【题型】填空题　【知识点】平面几何　【难度】easy
如图，正六边形 $ABCDEF$ 的面积是 $24\sqrt{3}$，则对角线 $CF$ 的长是 8\underline{\hspace{1cm}}。

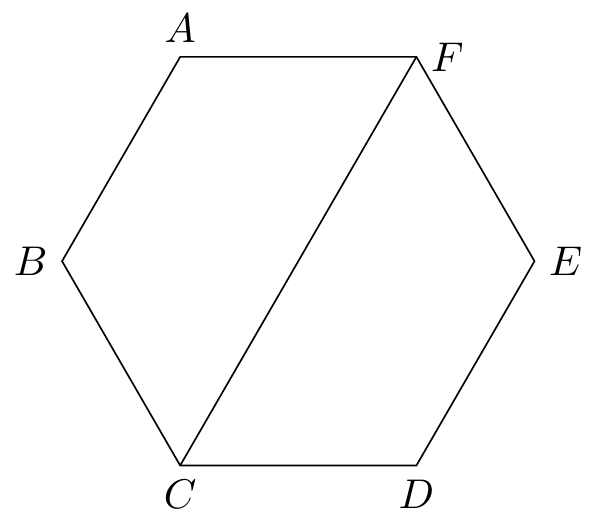
【解答】
解：设正六边形 $ABCDEF$ 的边长为 $x$，

$\because$ 正六边形 $ABCDEF$ 的面积是 $24\sqrt{3}$，

$\therefore 6 \times \frac{1}{2}x^2 \times \frac{\sqrt{3}}{2} = 24\sqrt{3}$，

解得 $x = 4$，

连接 $AC$，

$\because$ 在正六边形 $ABCDEF$ 中，$AB = BC = AF$，$\angle B = \angle BCD = \angle BAF = 120^\circ$，

$\therefore \angle ACB = \angle BAC = 30^\circ$，

$\therefore \angle CAF = 90^\circ$，

$\because \angle BCF = \angle AFC = 60^\circ$，

$\therefore \angle ACF = 30^\circ$，

$\therefore CF = 2AF = 2 \times 4 = 8$，

故答案为：8。

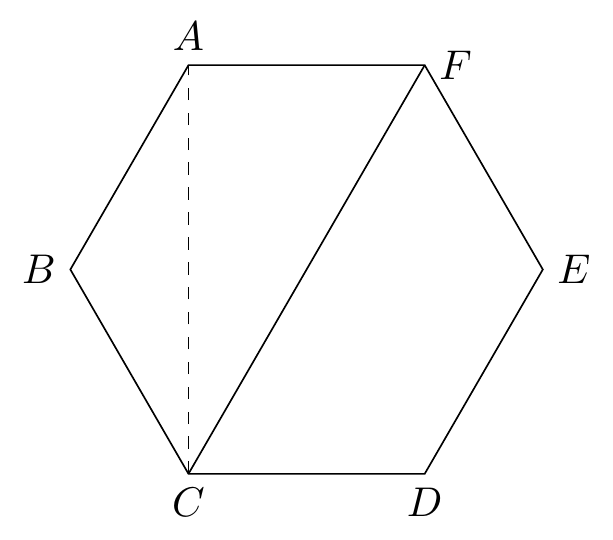